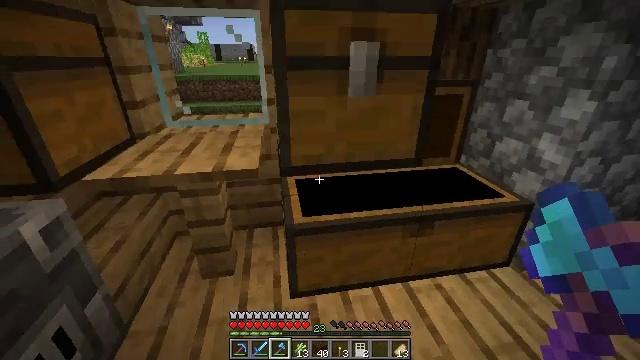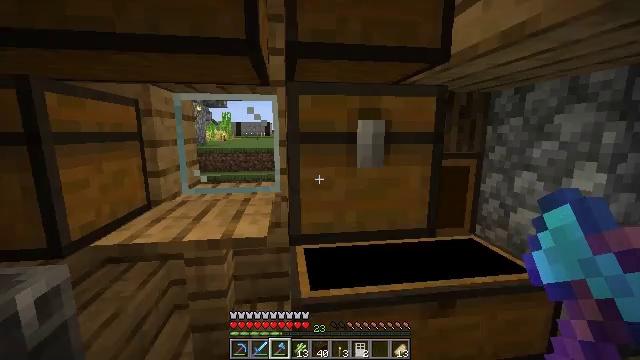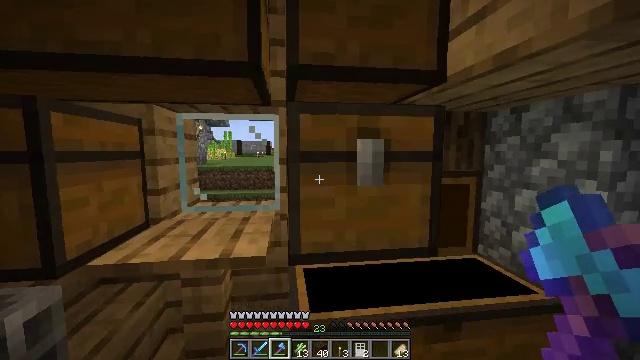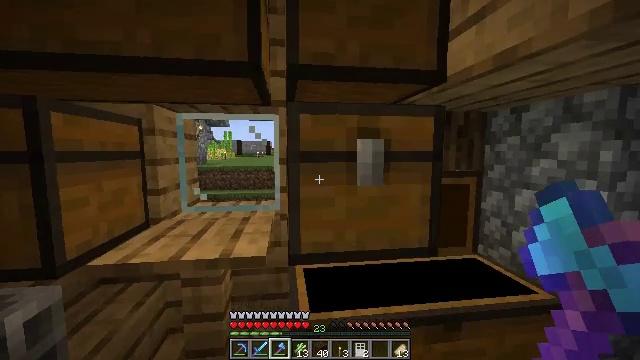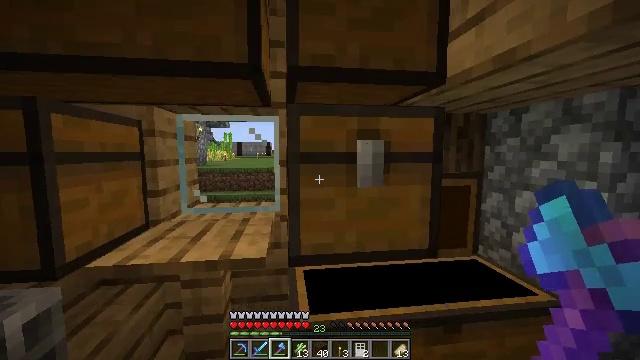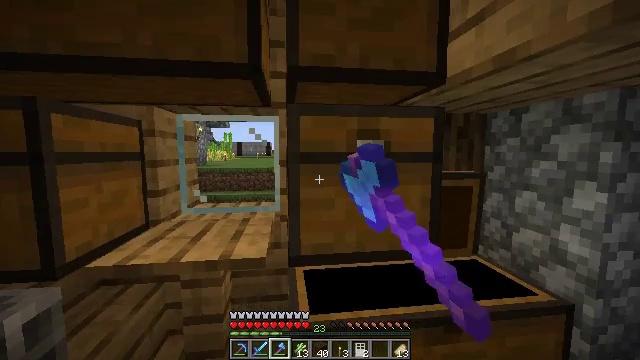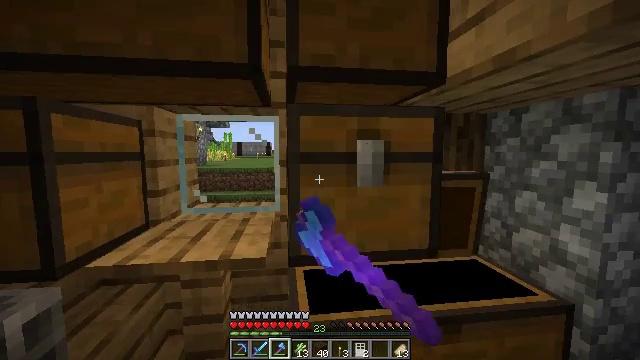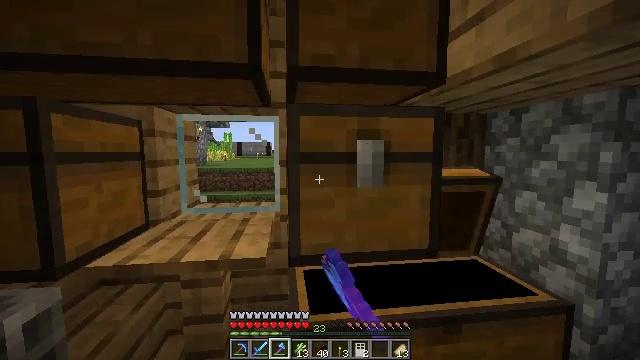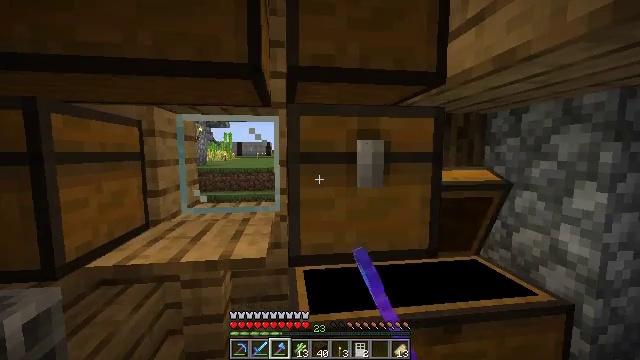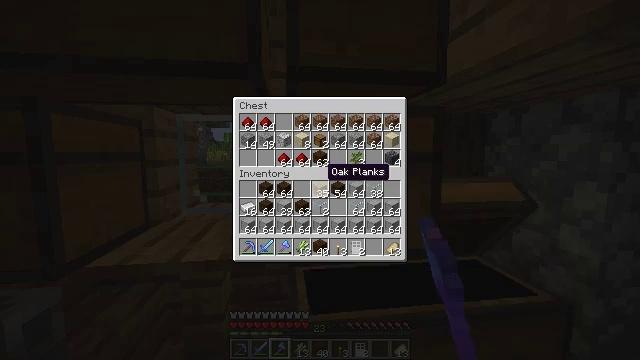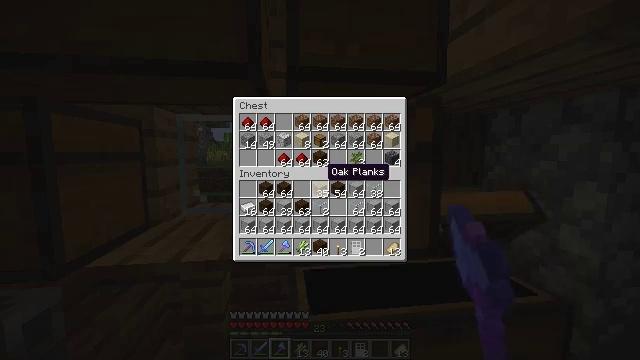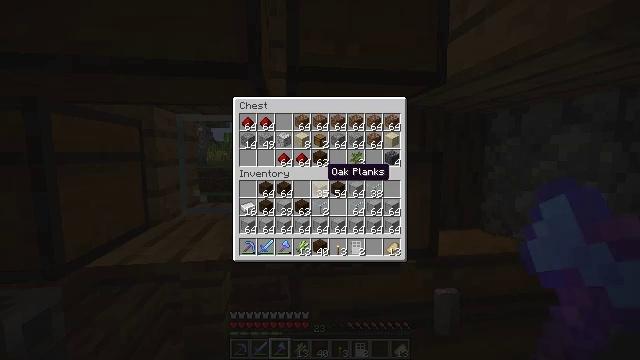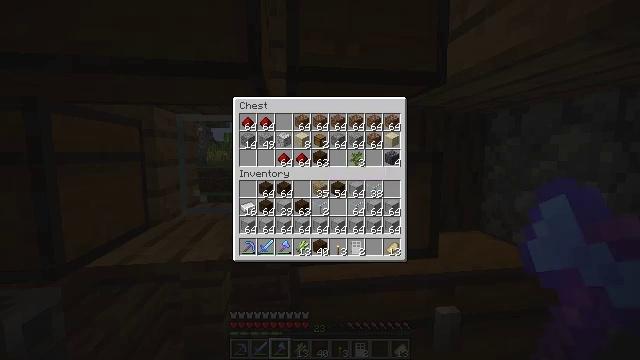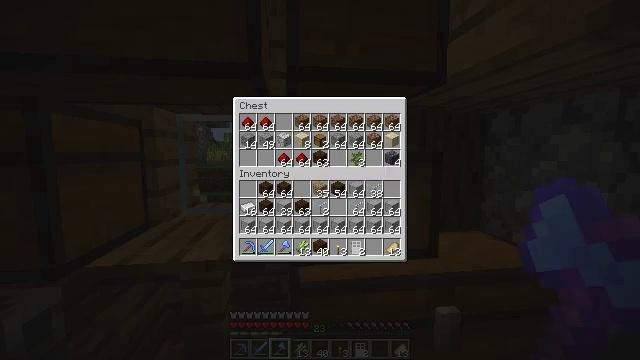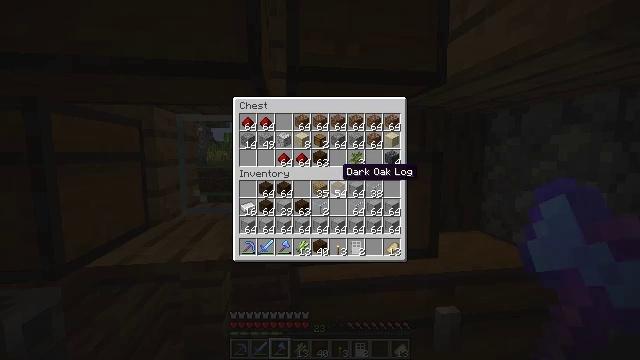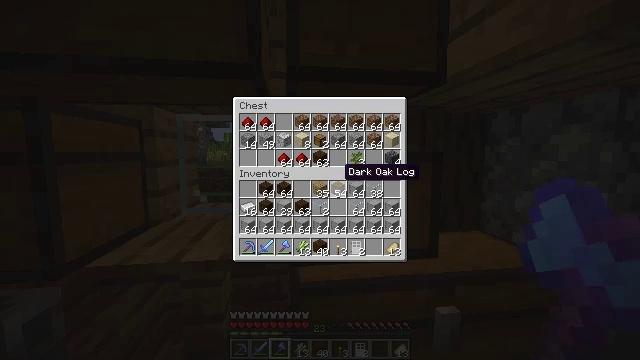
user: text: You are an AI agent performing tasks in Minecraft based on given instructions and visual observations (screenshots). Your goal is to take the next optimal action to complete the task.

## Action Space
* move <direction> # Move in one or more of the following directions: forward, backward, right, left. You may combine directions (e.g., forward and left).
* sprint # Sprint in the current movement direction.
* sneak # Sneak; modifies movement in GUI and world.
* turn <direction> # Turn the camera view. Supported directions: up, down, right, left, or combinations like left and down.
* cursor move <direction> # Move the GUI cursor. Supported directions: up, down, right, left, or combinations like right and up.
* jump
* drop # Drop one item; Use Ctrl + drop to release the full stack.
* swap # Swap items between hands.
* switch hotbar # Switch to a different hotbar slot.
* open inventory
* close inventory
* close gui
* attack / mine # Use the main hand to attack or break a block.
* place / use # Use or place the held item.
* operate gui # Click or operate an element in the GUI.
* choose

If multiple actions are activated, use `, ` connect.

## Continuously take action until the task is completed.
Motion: motion action
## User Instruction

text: Gather sugar cane for crafting.
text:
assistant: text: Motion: turn left and up
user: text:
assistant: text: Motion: turn up
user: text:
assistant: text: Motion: no_op
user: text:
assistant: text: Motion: use / place
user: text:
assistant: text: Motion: use / place
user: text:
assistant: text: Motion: use / place
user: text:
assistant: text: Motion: use / place
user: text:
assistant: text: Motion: no_op
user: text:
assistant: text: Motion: open gui
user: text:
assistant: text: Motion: no_op
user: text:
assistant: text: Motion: no_op
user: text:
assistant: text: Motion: cursor move right
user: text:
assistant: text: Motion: no_op
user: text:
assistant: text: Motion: no_op
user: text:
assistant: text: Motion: no_op
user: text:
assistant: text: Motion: no_op
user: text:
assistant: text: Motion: no_op
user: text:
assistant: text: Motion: no_op
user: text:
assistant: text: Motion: no_op
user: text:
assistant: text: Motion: no_op
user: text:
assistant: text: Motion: no_op
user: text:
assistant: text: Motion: no_op
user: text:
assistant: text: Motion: no_op
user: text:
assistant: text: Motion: cursor move up
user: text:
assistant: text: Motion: cursor move up
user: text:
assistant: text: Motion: no_op
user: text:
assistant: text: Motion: no_op
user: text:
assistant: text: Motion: no_op
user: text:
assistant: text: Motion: no_op
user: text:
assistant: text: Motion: no_op